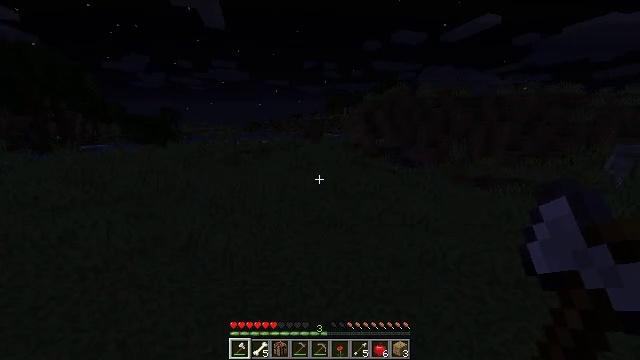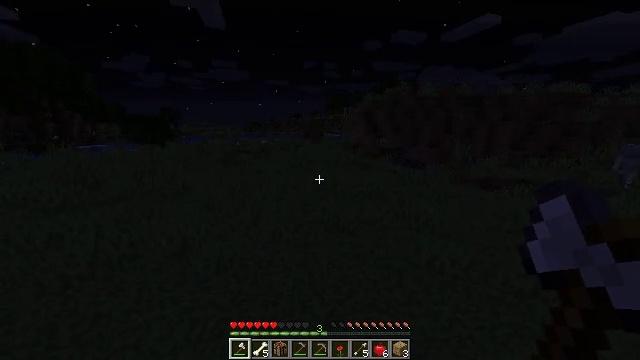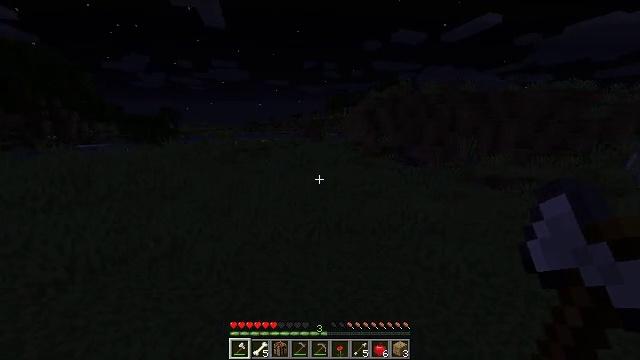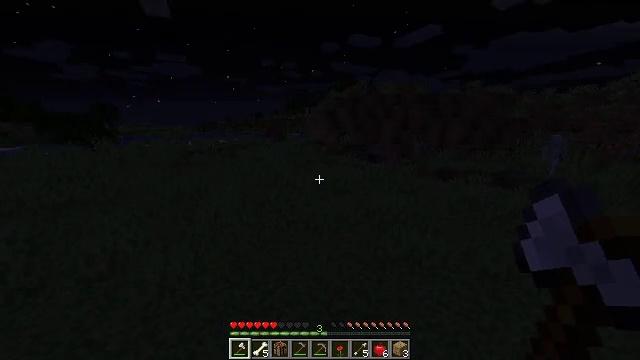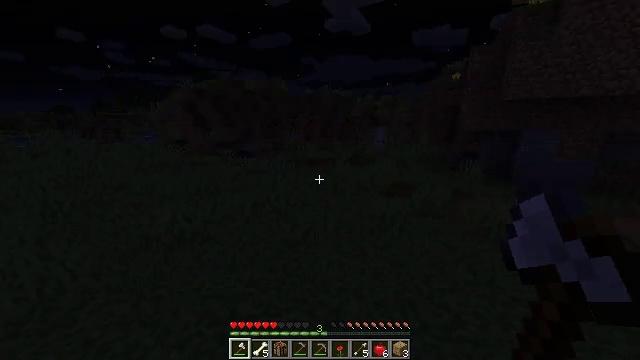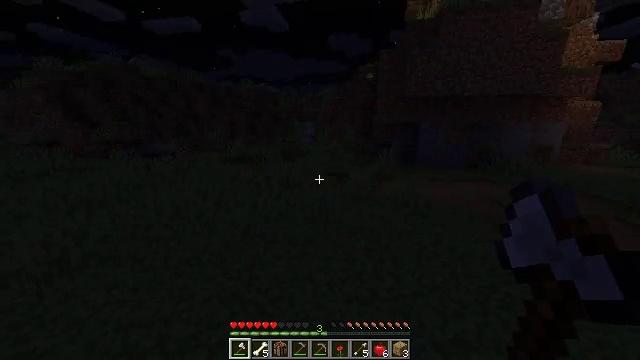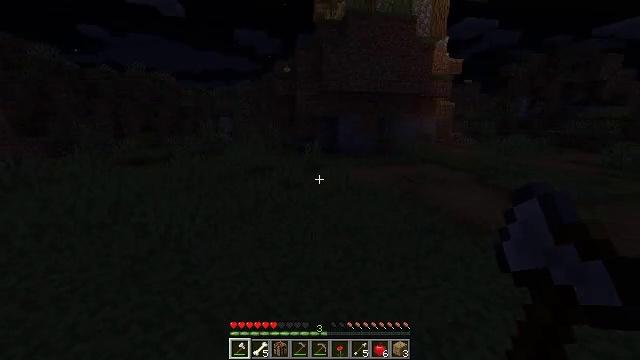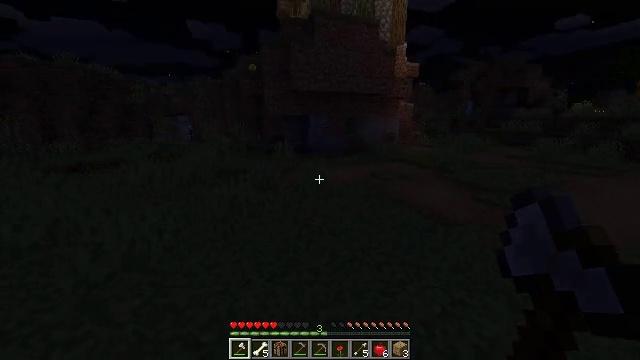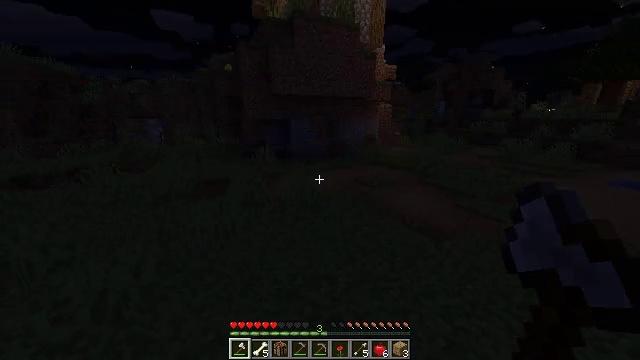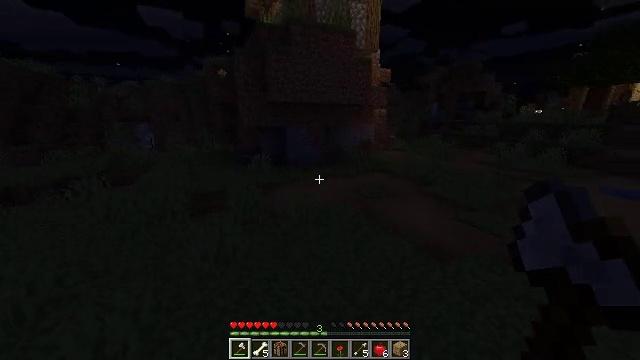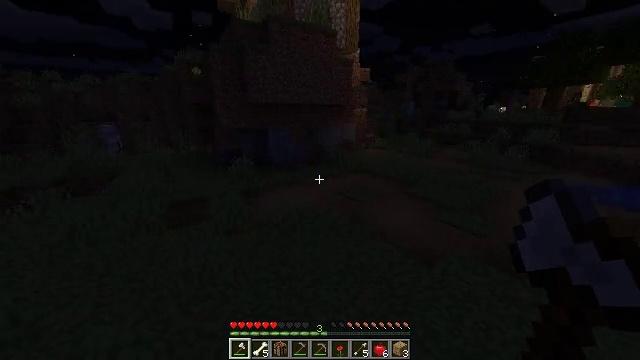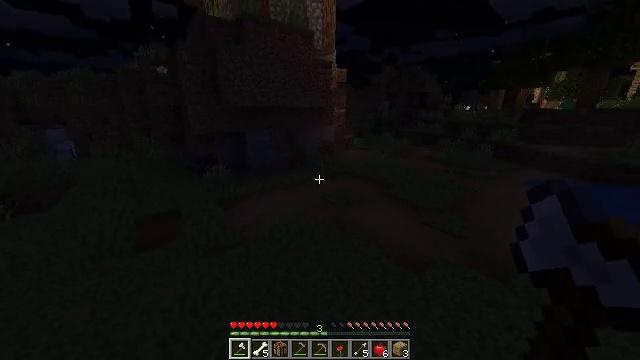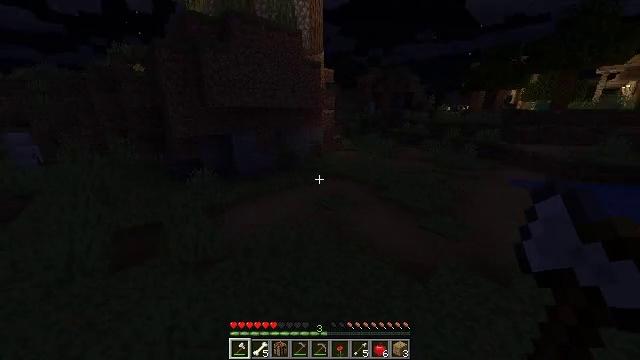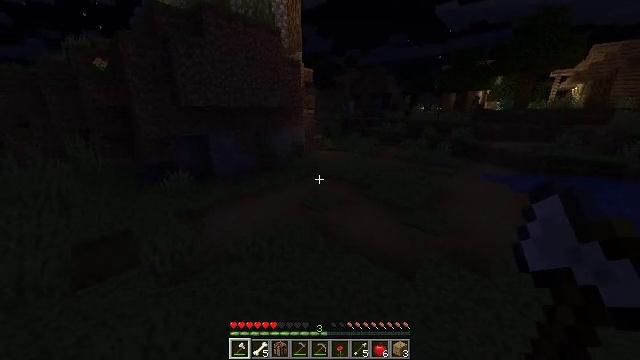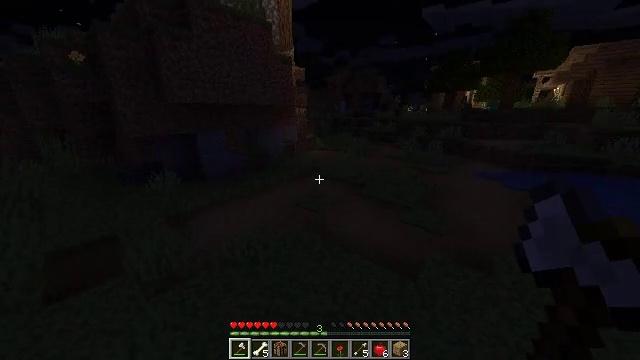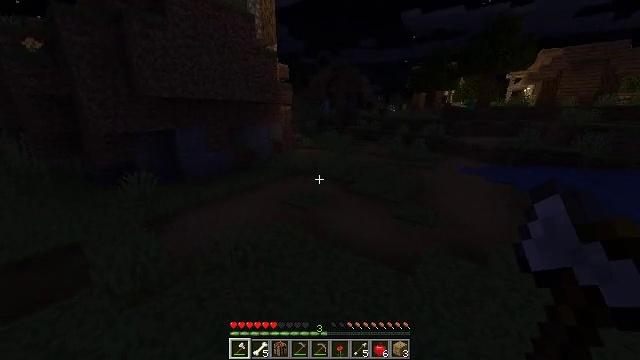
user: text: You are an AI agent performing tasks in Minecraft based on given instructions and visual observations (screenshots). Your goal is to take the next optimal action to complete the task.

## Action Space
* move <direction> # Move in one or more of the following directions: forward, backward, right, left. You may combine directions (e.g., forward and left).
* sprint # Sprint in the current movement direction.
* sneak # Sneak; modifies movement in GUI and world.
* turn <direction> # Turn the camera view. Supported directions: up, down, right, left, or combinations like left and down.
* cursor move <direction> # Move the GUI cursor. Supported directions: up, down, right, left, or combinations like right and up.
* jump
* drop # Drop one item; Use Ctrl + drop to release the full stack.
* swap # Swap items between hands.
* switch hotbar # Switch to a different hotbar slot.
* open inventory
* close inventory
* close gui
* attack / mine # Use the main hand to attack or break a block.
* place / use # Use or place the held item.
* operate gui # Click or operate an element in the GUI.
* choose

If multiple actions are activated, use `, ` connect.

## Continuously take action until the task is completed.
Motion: motion action
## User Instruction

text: Harvest tall grass for seeds.
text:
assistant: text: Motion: move forward and move left, sprint, jump
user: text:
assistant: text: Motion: move forward and move left, sprint, jump
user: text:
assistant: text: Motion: move forward and move left, sprint, turn right, jump
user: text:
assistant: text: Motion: move forward and move left, sprint, turn right, jump
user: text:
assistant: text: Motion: move forward and move left, sprint, turn right, jump
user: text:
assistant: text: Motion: move forward and move left, sprint, turn right, jump
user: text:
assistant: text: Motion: move forward, sprint, turn right, jump
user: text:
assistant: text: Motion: move forward, sprint, turn right, jump
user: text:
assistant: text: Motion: move forward, sprint, turn right, jump
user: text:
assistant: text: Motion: move forward, sprint, turn right, jump
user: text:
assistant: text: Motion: move forward, sprint, turn right, jump
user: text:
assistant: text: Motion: move forward, sprint, turn right, jump
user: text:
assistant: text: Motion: move forward, sprint, turn right, jump
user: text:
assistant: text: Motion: move forward, sprint, turn right, jump
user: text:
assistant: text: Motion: move forward, sprint, turn right, jump
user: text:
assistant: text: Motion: move forward, sprint, turn right, jump
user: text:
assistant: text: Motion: move forward, sprint, turn right, jump
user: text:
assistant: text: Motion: move forward, sprint, turn right, jump
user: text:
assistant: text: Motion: move forward, sprint, turn right, jump
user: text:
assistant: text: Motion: move forward, sprint, jump
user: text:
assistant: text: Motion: move forward, sprint, turn left, jump
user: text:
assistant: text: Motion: move forward, sprint, turn left and down, jump
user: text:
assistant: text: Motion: move forward, sprint, turn left, jump
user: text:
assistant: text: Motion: move forward, sprint, turn left, jump
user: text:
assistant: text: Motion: move forward, sprint, turn left, jump
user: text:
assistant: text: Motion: move forward, sprint, turn left, jump
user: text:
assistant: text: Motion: move forward, sprint, turn left, jump
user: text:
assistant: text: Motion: move forward, sprint, turn left, jump
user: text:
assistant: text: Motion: move forward, sprint, turn left, jump
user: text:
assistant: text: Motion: move forward, sprint, turn left, jump